Field crop: tomato
Growth stage: 1
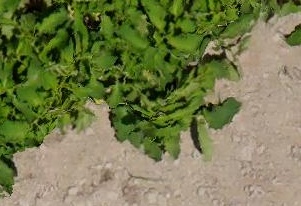
Species: tomato